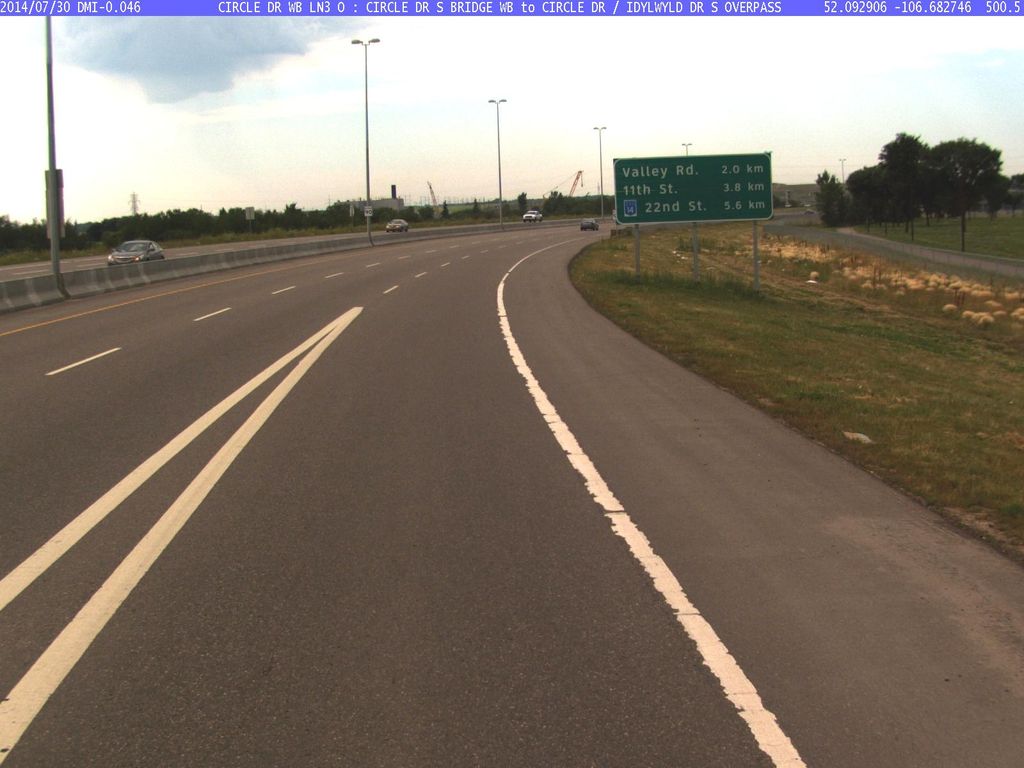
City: saskatoon